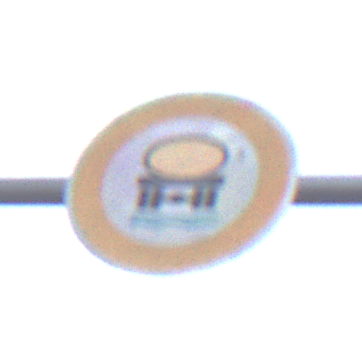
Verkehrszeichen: VerbotFahrzeugeWassergefaehrdenderLadung
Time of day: SunriseSunset
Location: Outdoor (Suburban)
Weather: Clear
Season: NotSpecified
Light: Natural